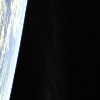
Label: space